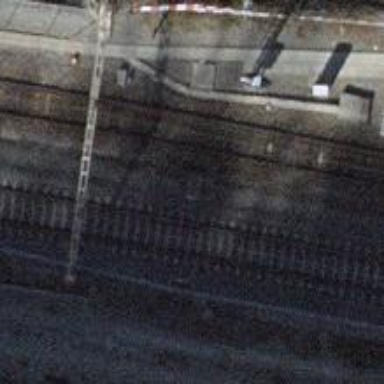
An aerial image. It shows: Railway signal.